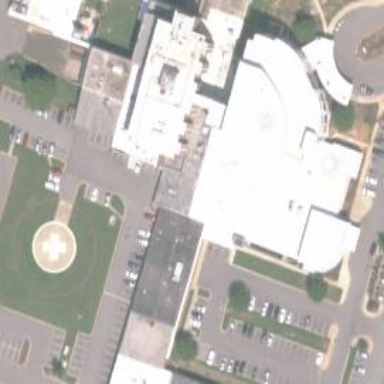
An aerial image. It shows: Hospital.